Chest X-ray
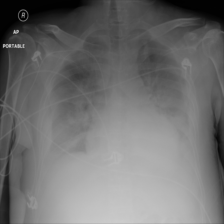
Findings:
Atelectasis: negative
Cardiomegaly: negative
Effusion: positive
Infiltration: positive
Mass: negative
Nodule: negative
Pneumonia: negative
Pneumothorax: negative
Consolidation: negative
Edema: negative
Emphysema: negative
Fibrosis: negative
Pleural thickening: negative
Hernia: negative